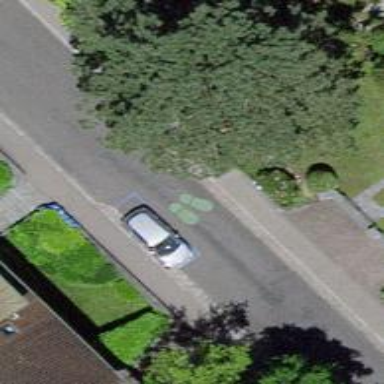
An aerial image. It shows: Asphalt road in living street.